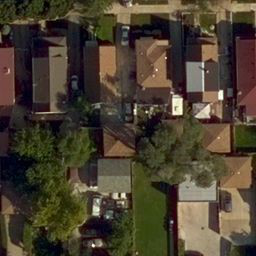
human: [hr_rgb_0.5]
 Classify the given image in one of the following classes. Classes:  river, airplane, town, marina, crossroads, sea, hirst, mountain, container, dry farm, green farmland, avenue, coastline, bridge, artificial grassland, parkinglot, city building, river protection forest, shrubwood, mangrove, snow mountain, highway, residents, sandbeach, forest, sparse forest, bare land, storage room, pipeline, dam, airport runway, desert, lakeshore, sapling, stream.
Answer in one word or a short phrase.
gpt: residents